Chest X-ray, PA view. Patient: 51 years old, sex F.
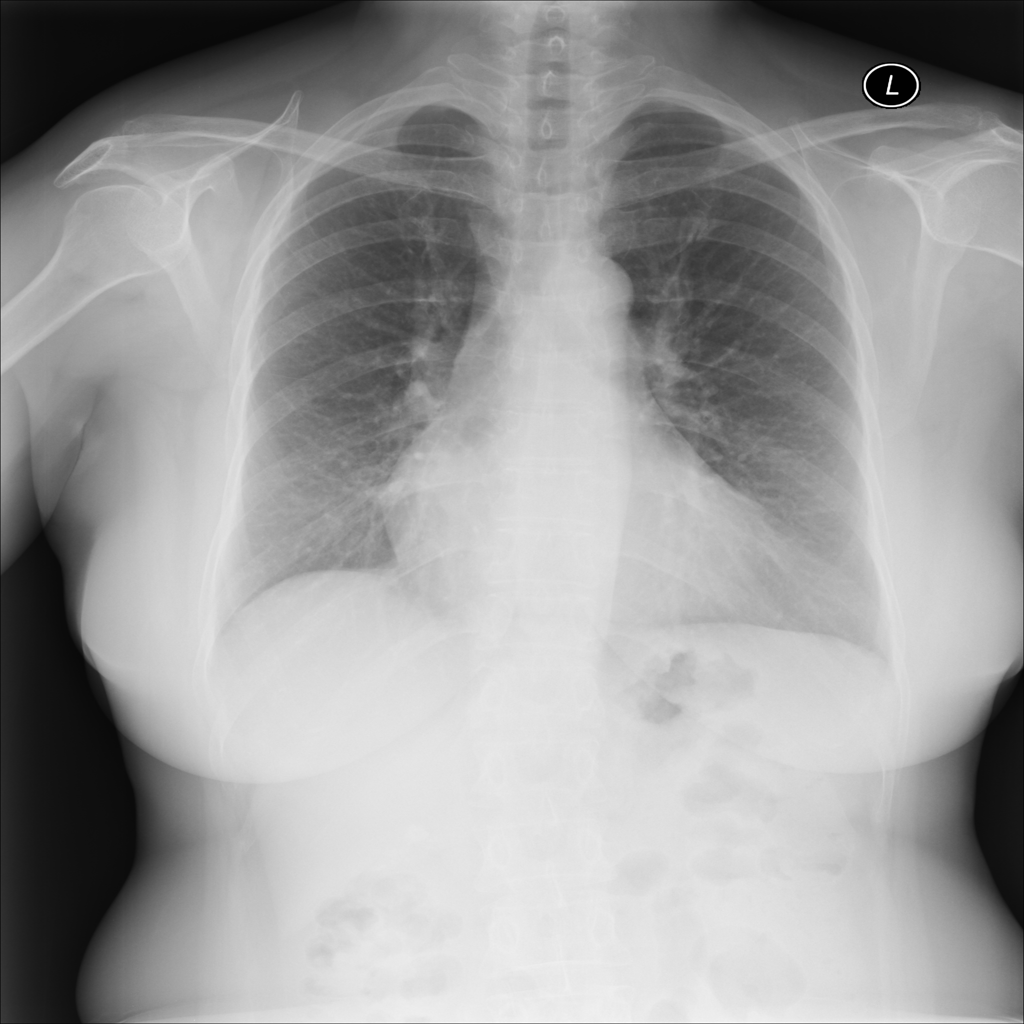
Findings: Cardiomegaly, Effusion